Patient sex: M
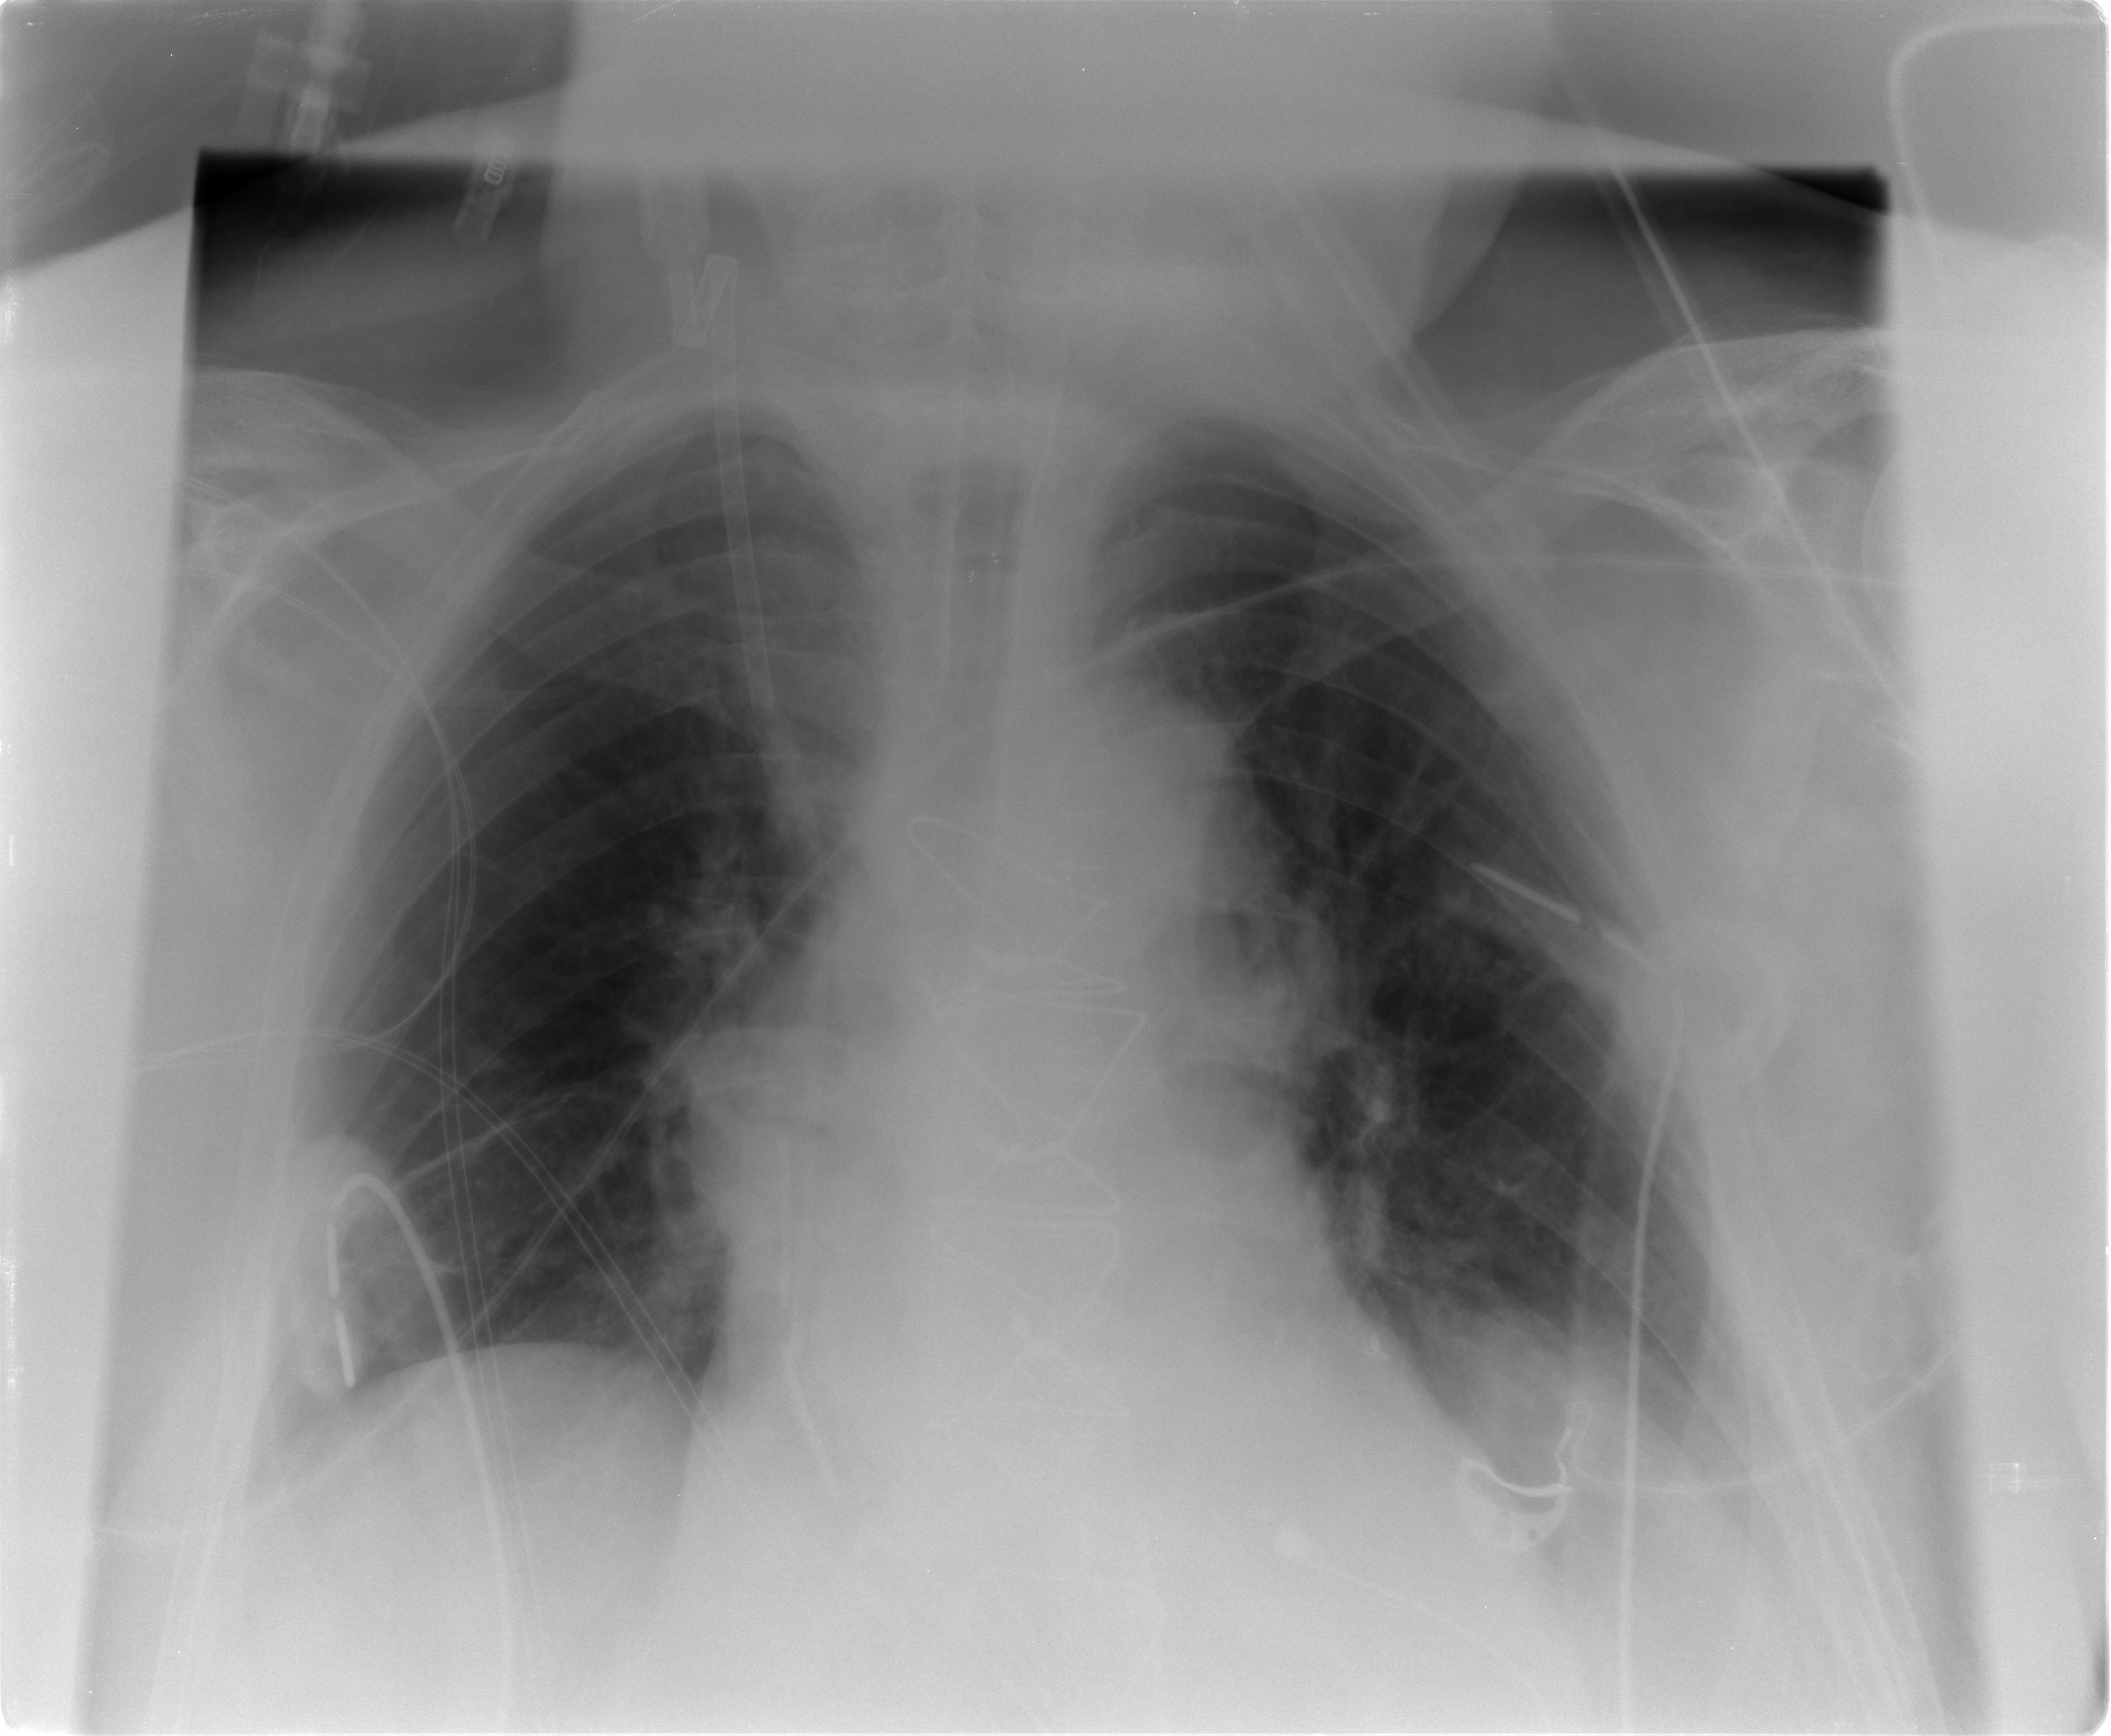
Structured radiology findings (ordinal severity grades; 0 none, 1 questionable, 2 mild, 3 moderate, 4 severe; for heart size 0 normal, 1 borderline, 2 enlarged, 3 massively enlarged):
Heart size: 0
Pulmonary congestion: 1
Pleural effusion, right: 0
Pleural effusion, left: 1
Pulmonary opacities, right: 0
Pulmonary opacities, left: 0
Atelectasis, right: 1
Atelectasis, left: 1